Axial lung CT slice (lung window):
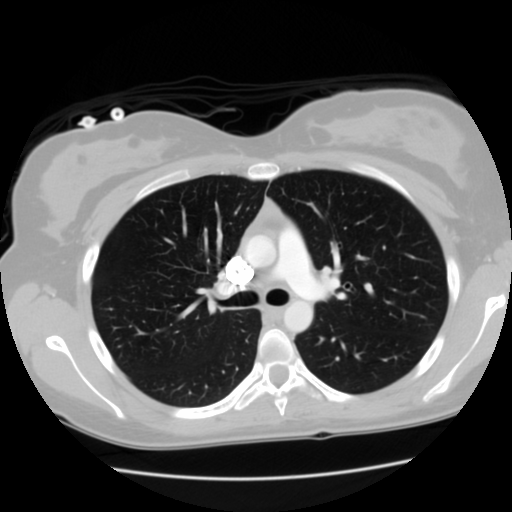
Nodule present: no